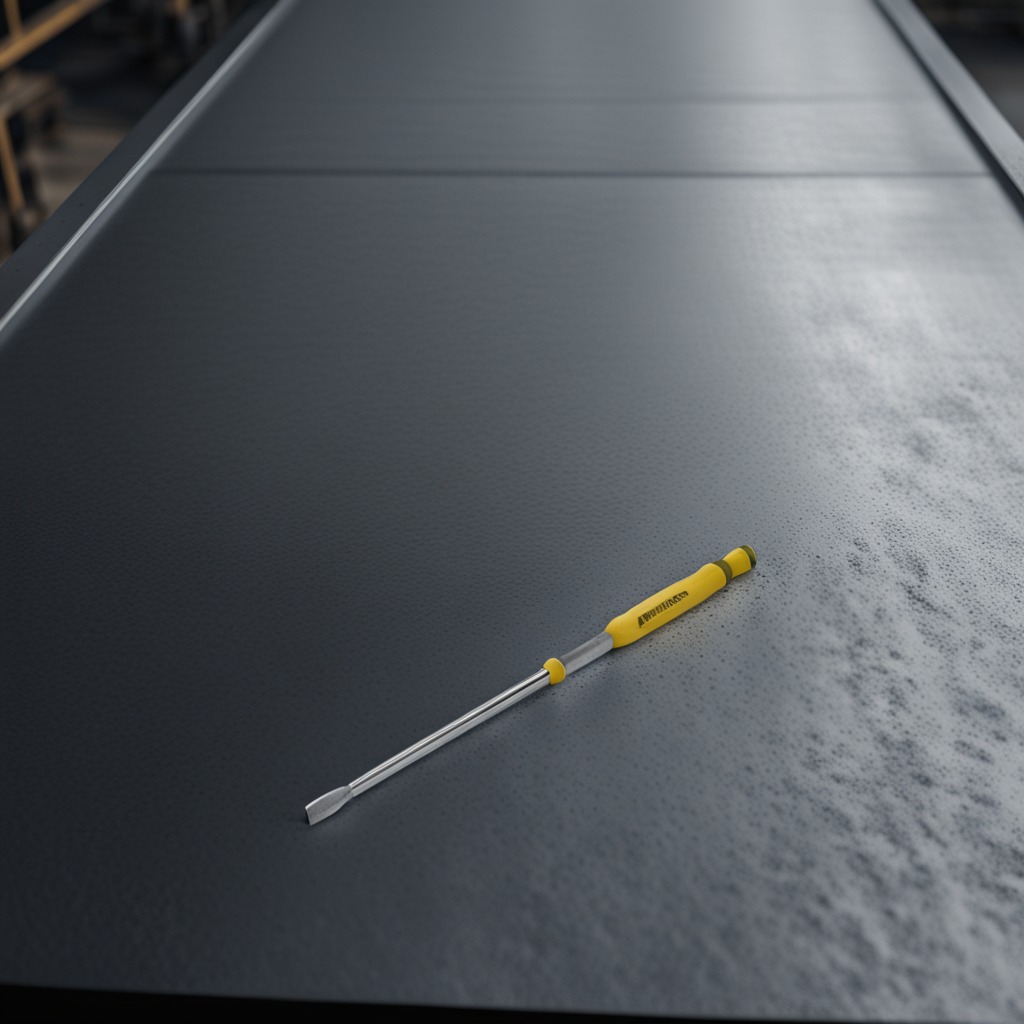
A screwdriver is lying on the cold steel table in a mining workshop.